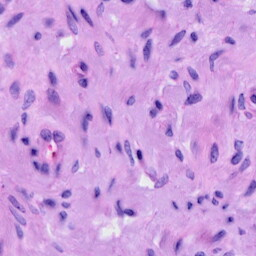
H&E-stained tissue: Cervix